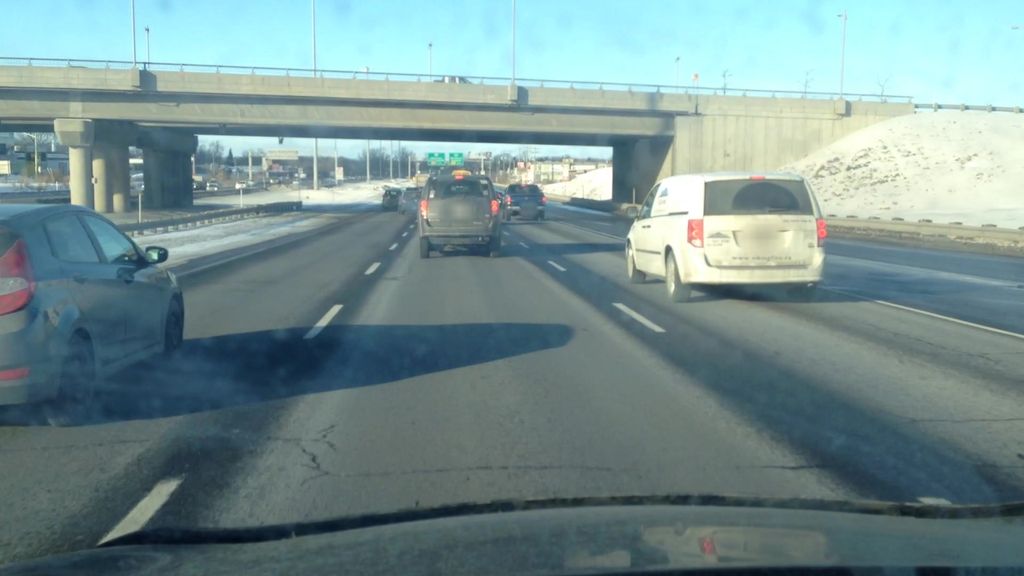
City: montreal